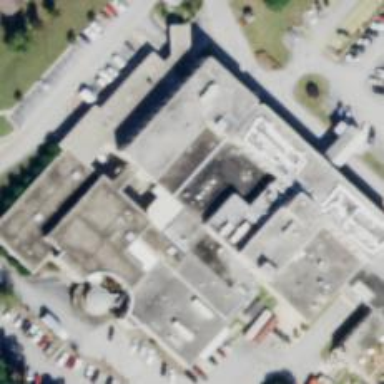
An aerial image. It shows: Hospital.